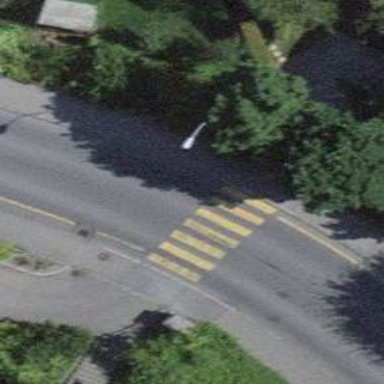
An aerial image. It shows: Kerb serving as barrier.